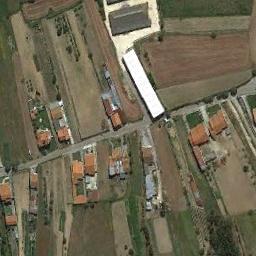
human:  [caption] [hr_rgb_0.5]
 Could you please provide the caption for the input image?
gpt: Many irregularly shaped brown and green mixed farm fields with several paths and many buildings .

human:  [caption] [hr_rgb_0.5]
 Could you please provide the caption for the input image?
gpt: The green and bare terrace is next to some houses .

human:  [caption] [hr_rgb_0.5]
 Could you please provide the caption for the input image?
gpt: There are many buildings of different shapes beside the terraces .

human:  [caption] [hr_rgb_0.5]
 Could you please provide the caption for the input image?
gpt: Most terraces are planted with crops .

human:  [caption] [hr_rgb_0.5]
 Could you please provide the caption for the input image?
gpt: There are some buildings beside the terraces .